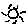
Label: sun